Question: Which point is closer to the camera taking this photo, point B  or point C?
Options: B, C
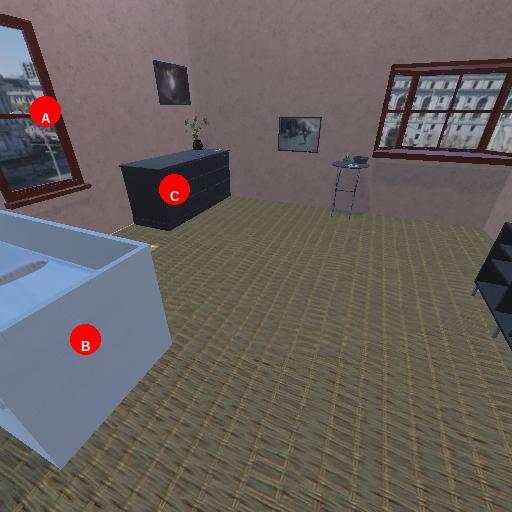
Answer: B